Field crop: maize
Growth stage: 2
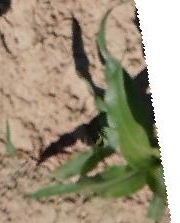
Species: maize